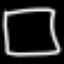
Label: square